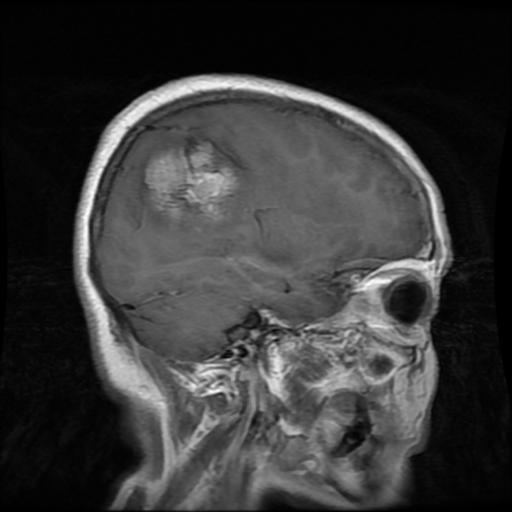
Label: meningioma